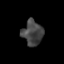
Tissue: skin
Cell type: Epithelial cells
Senescence score: 0.2588
Nuclear area (px): 495
Mean DAPI intensity: 69.055